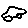
Label: car